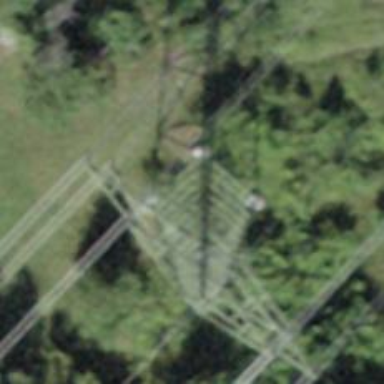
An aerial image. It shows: Power tower.